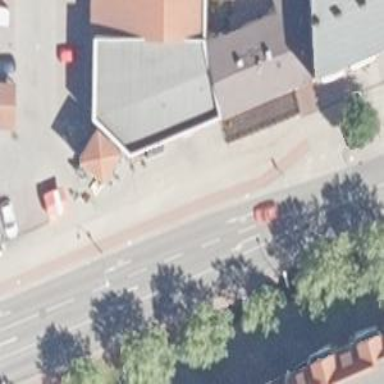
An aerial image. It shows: Bakery.